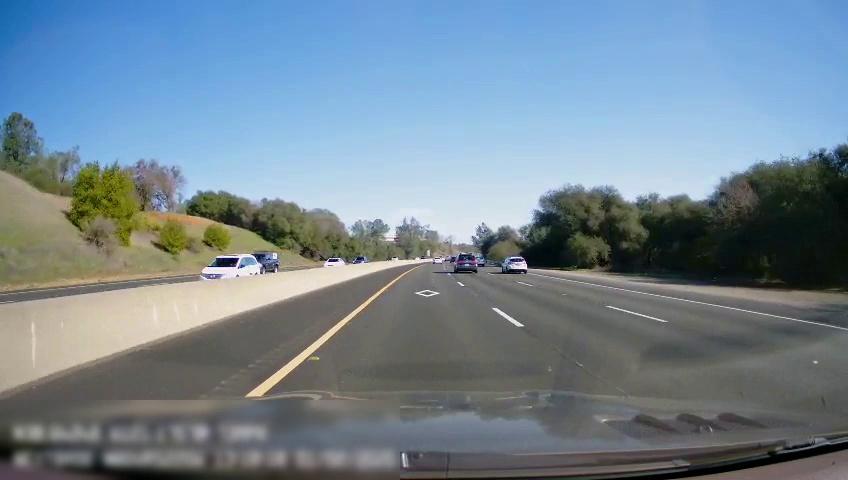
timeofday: Day
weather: Sunny
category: Drivable Space
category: Drivable Space
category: Vehicles | Car
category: Vehicles | Car
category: Vehicles | Car
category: Vehicles | Car
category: Vehicles | SUV
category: Vehicles | SUV
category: Vehicles | Car
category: Vehicles | Car
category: Lanes | Opposite Lane
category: Lanes | Current Lane
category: Lanes | Current Lane
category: Lanes | Alternate Lane
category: Lanes | Alternate Lane